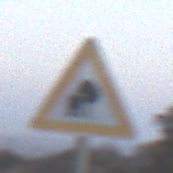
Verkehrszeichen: UnzureichendesLichtraumprofil
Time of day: SunriseSunset
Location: Outdoor (Suburban)
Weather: Clear
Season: NotSpecified
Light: Natural